Question: I have this rather simple SQL query, but it takes almost a minute to execute:
'''
SELECT
i.id,
...,
a.id AS albums_id,
...,
u.id AS users_id,
...
FROM
images i
LEFT JOIN albums a ON i.albums_id = a.id
LEFT JOIN users u ON a.users_id = u.id
WHERE
a.access = 'public'
AND i.num_of_views > 0
ORDER BY
i.num_of_views DESC
LIMIT
0, 60
'''
Result of EXPLAIN for the above query:

Tables involved:
'images' (~4,822,000 rows), 'albums' (~149,000 rows), 'users' (~43,000 rows)
Relevant indexes:
'albums': access(access,num_of_images,album_time), access_2(access,num_of_images,num_of_all_comments,album_time), users_id(users_id,album_time)
'images': browser_2(num_of_views), albums_id(albums_id,image_order)
All tabels are InnoDB, running on MySql v5.1.47
So how do I bring this down to under a second?
Please leave a comment if you need any additional info.
edit: 'users' table can be joined either with 'albums' or 'images' does not matter to me.
edit2: moving 'a.access = 'public'' from 'WHERE' to 'JOIN' does indeed solve my problem, but the results returned are not correct (I get images from albums that are not public), putting the 'a.access ...' in both 'WHERE' and 'JOIN' slows the query down even more than before.
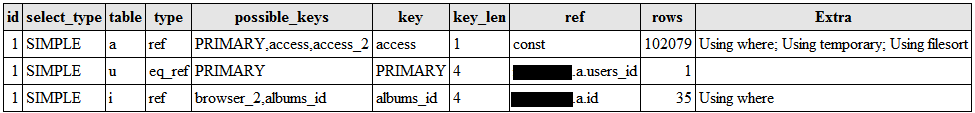
Answer: I believe there's a little confusion going on here w/r/t the impact that a filter can have on a LEFT JOIN vs an INNER JOIN.
Jan, if what you are trying to ask in your query is "Get all images for all albums that are public, and get the users of those albums as well" then you do not want a left join, you want an inner join. A left join will return all images for all albums, but it will also return all images that have no matching album. You can add "and a.id IS NOT NULL" but that's the same as an INNER JOIN.
I believe what you want is the following:
'''
SELECT
i.id,
...,
a.id AS albums_id,
...,
u.id AS users_id,
...
FROM images i
INNER JOIN albums a ON i.albums_id = a.id AND a.access = 'public'
INNER JOIN users u ON a.users_id = u.id
WHERE i.num_of_views > 0
ORDER BY i.num_of_views DESC
LIMIT 0, 60
'''
If you left join albums to users you could return all albums that don't have users. Not sure which one you want.